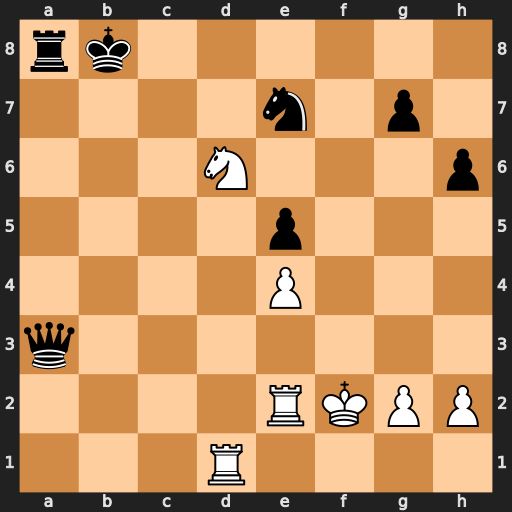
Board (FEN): rk6/4n1p1/3N3p/4p3/4P3/q7/4RKPP/3R4
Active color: w
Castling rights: -
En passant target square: -
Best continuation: Rb1+ Kc7 Nb5+ Kc6 Nxa3